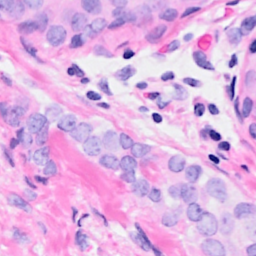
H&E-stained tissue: Breast